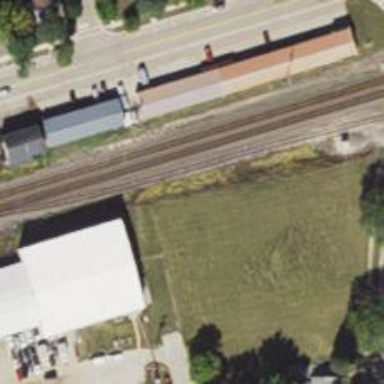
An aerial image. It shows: Railway spur service.